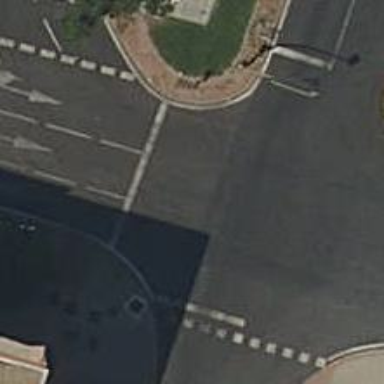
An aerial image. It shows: Road with traffic signals.